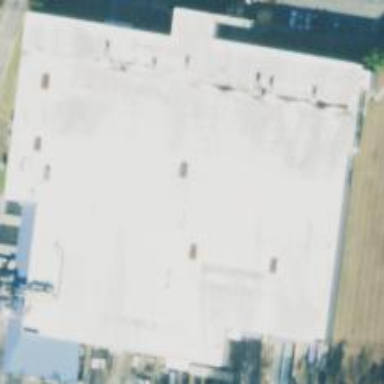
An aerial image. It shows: Warehouse.